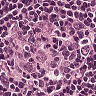
Metastatic tissue present: no